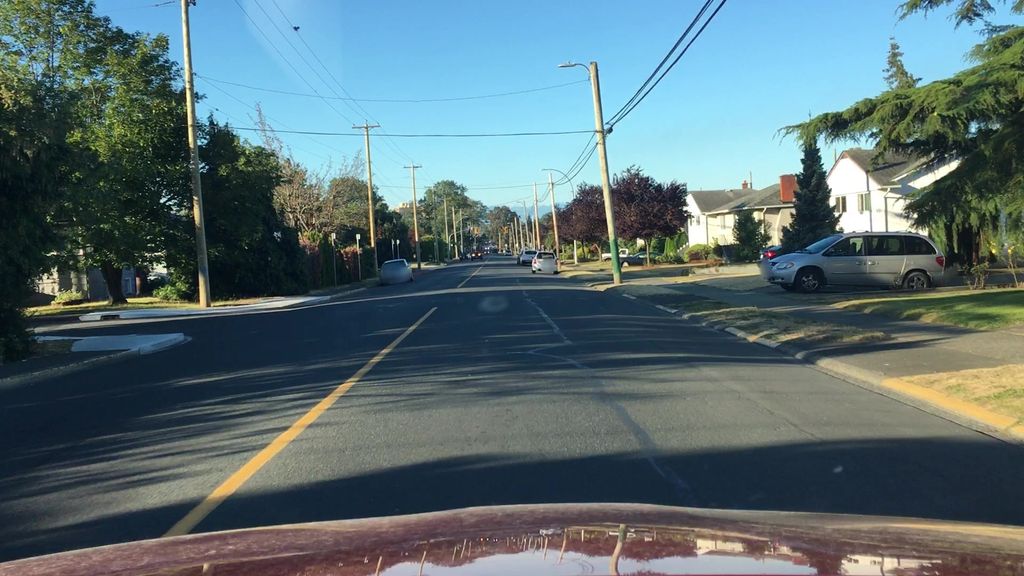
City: victoria